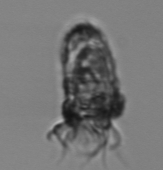
Label: Tintinnopsis